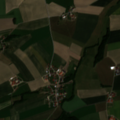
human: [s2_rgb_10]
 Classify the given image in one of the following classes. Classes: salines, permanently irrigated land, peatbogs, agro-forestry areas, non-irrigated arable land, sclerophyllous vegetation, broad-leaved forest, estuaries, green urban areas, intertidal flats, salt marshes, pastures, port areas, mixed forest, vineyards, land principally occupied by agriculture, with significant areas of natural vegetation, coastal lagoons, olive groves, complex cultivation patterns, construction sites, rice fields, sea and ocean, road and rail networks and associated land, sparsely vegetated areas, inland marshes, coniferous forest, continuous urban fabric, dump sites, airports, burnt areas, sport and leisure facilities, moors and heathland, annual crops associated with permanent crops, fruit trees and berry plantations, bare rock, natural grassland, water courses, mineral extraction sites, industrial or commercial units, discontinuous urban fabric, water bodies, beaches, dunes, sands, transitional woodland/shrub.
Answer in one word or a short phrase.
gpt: non-irrigated arable land, pastures, land principally occupied by agriculture, with significant areas of natural vegetation, mixed forest